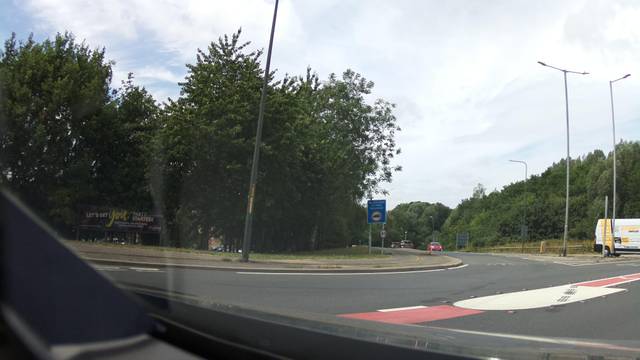
Region: United Kingdom
Coordinates: 51.296, 0.5138